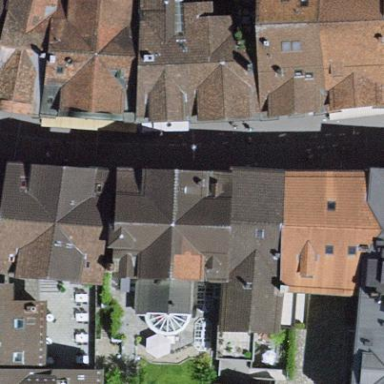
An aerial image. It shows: Apartment building with clothes shop.